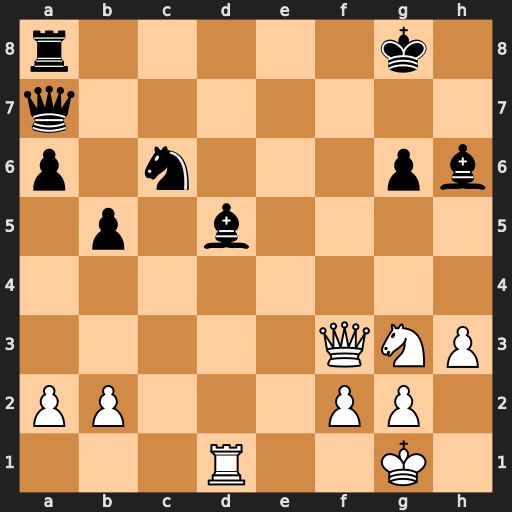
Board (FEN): r5k1/q7/p1n3pb/1p1b4/8/5QNP/PP3PP1/3R2K1
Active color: w
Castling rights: -
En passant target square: -
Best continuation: Qxd5+ Qf7 Qxc6